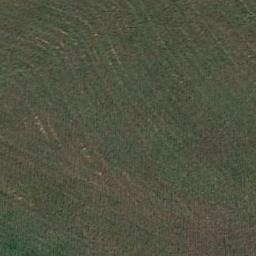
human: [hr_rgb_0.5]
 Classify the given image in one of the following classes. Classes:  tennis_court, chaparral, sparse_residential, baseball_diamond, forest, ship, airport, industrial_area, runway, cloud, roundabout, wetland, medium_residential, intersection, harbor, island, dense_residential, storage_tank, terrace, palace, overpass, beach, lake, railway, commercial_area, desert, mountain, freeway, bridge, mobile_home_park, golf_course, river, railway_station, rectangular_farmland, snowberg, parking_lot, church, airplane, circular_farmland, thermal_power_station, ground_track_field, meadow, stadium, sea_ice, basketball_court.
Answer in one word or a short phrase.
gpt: meadow